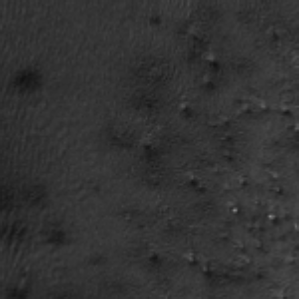
Label: frost